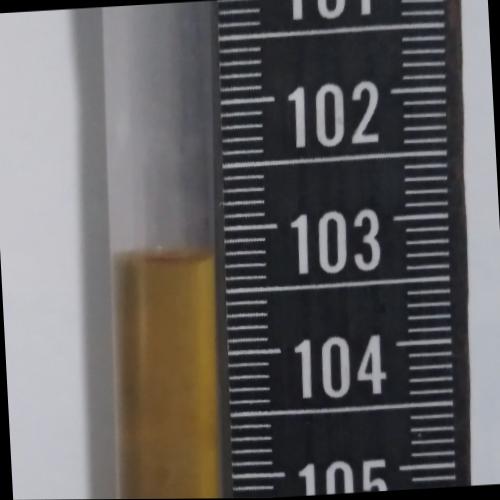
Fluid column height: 103.2 cm